Interaction volume radius: 5 \u00c5
Interaction volume height: 20 \u00c5
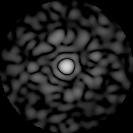
Disorder parameter: 0.8322